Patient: sex M, age 47
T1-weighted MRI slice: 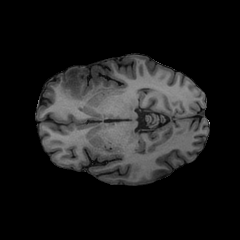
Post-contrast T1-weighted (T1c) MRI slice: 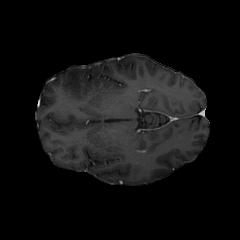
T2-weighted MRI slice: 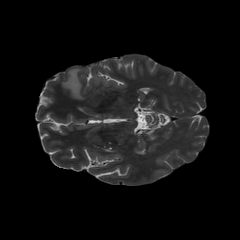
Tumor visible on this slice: yes
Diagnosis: Glioblastoma, IDH-wildtype
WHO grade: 4